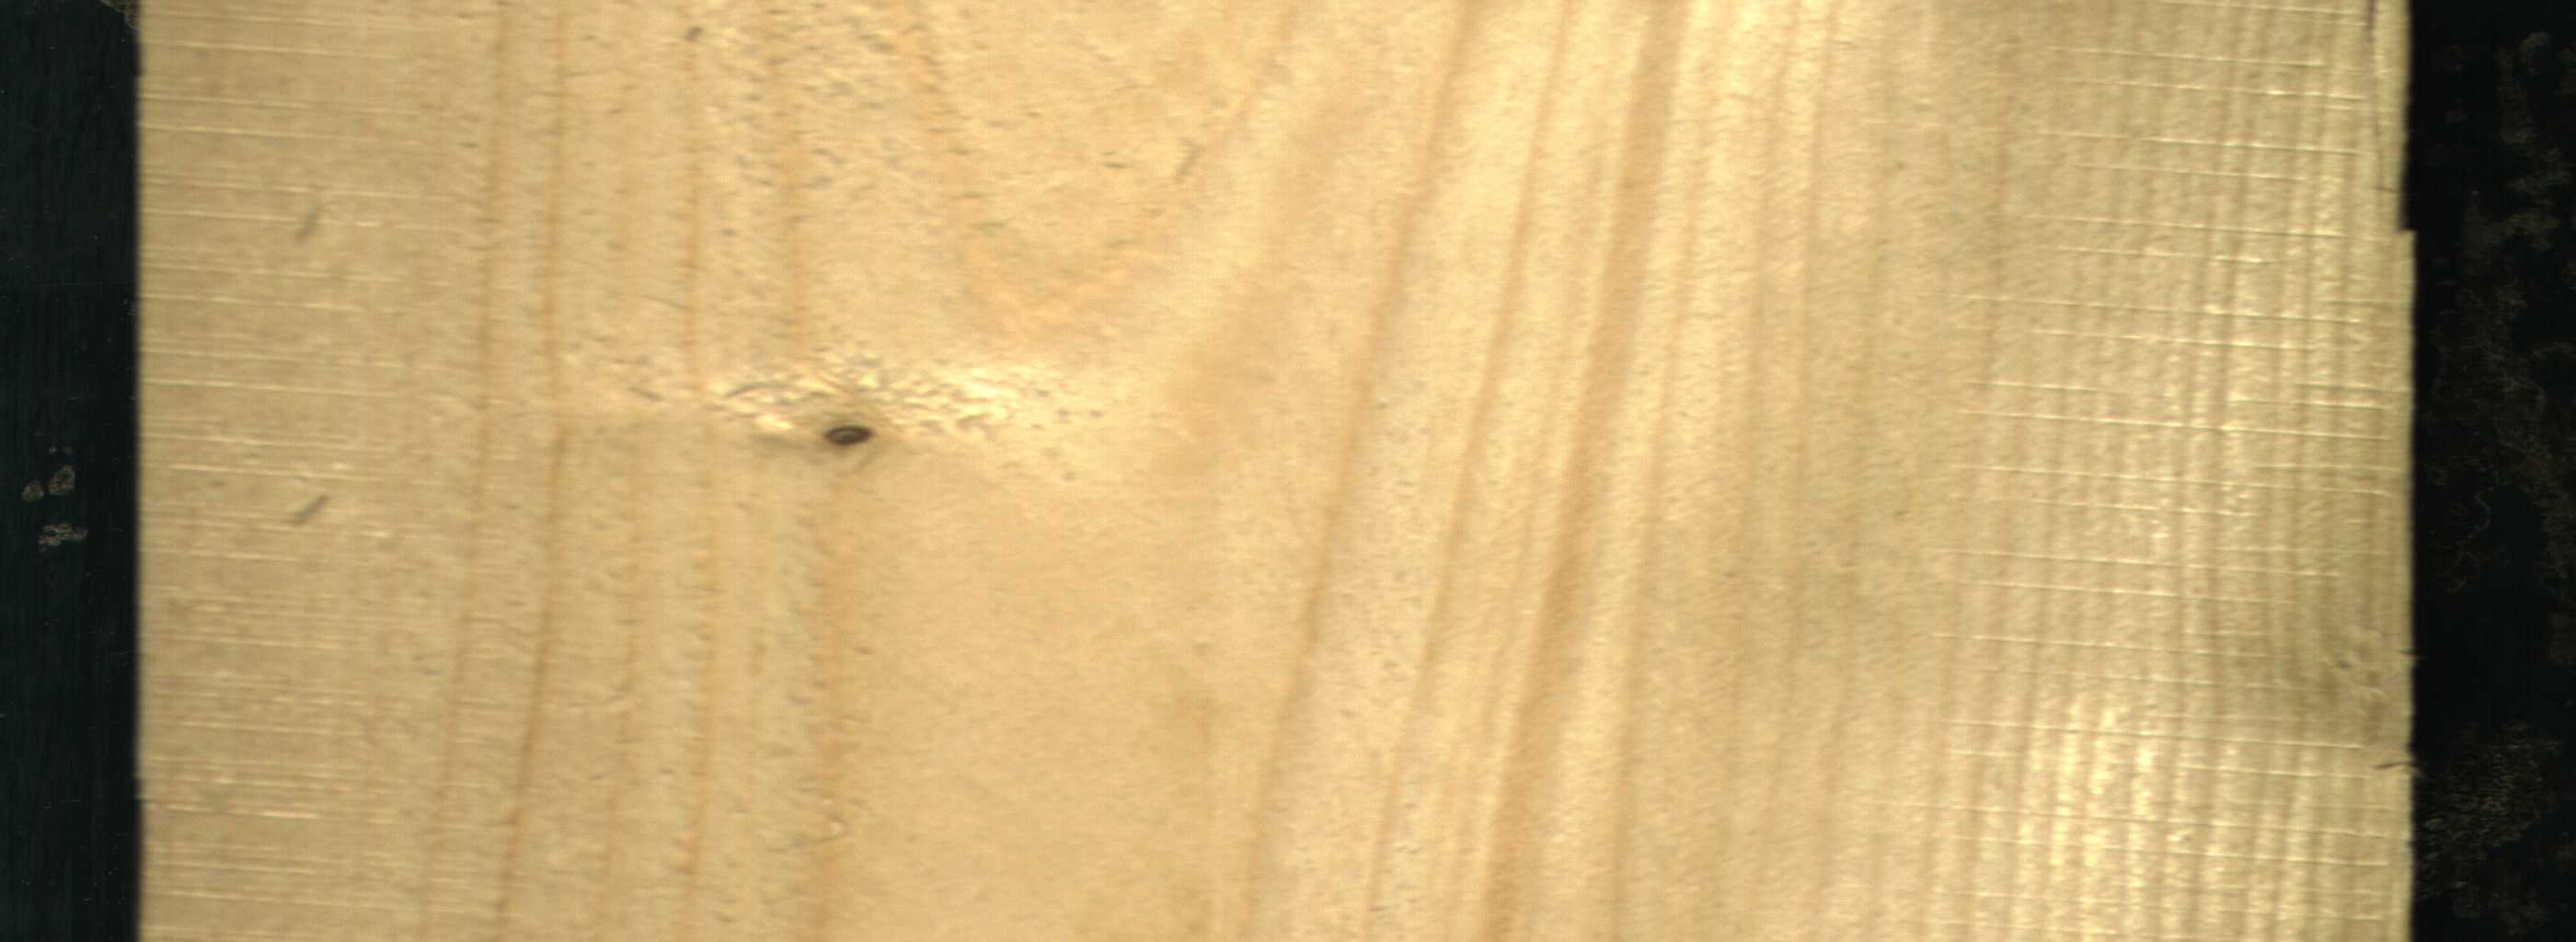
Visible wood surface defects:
Live_Knot